Interaction volume radius: 5 \u00c5
Interaction volume height: 35 \u00c5
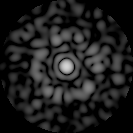
Disorder parameter: 0.8294